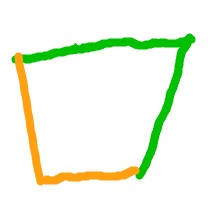
Shape: trapezoid